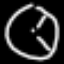
Label: clock